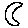
Label: moon